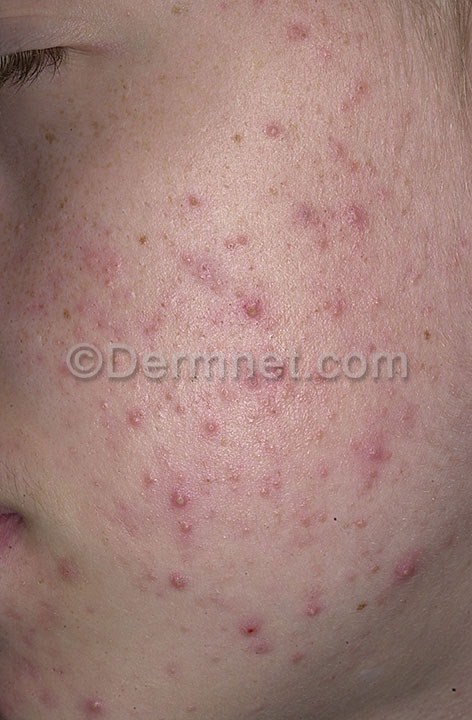
Disease: Acne and Rosacea Photos